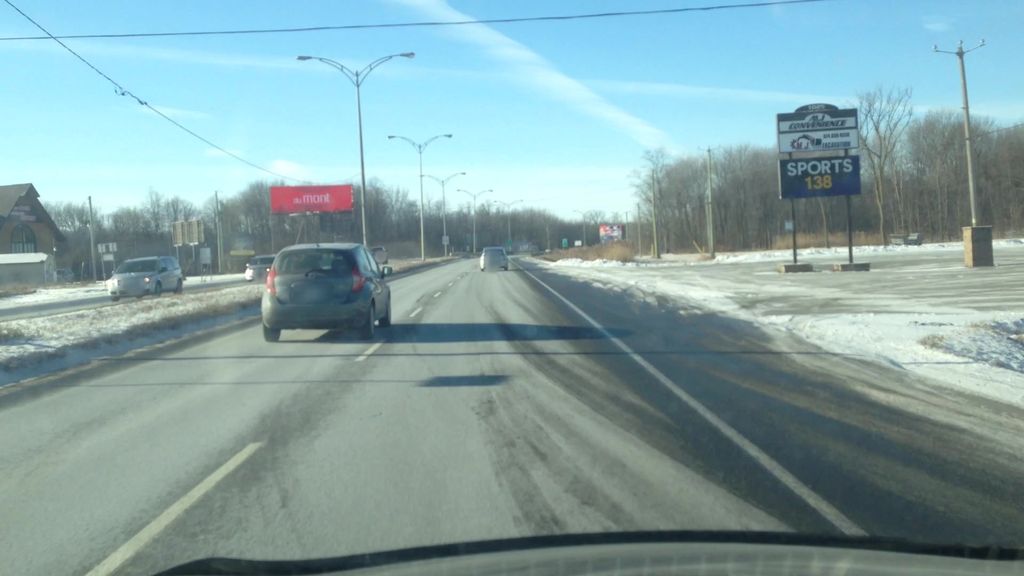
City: montreal